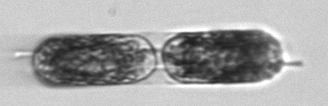
Label: Hemiaulus